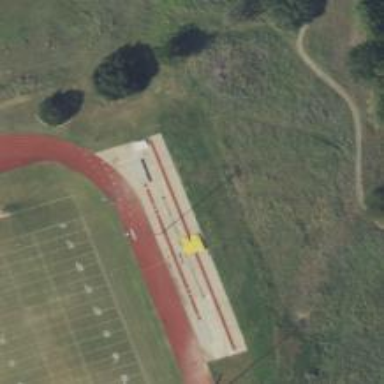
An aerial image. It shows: Athletic track located in leisure land area.